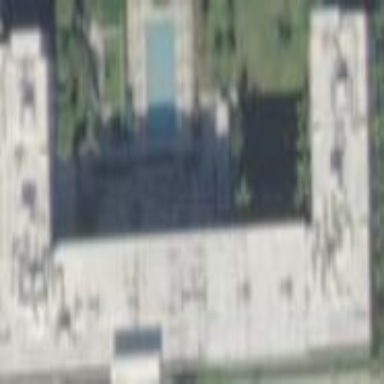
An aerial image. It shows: Hotel building.